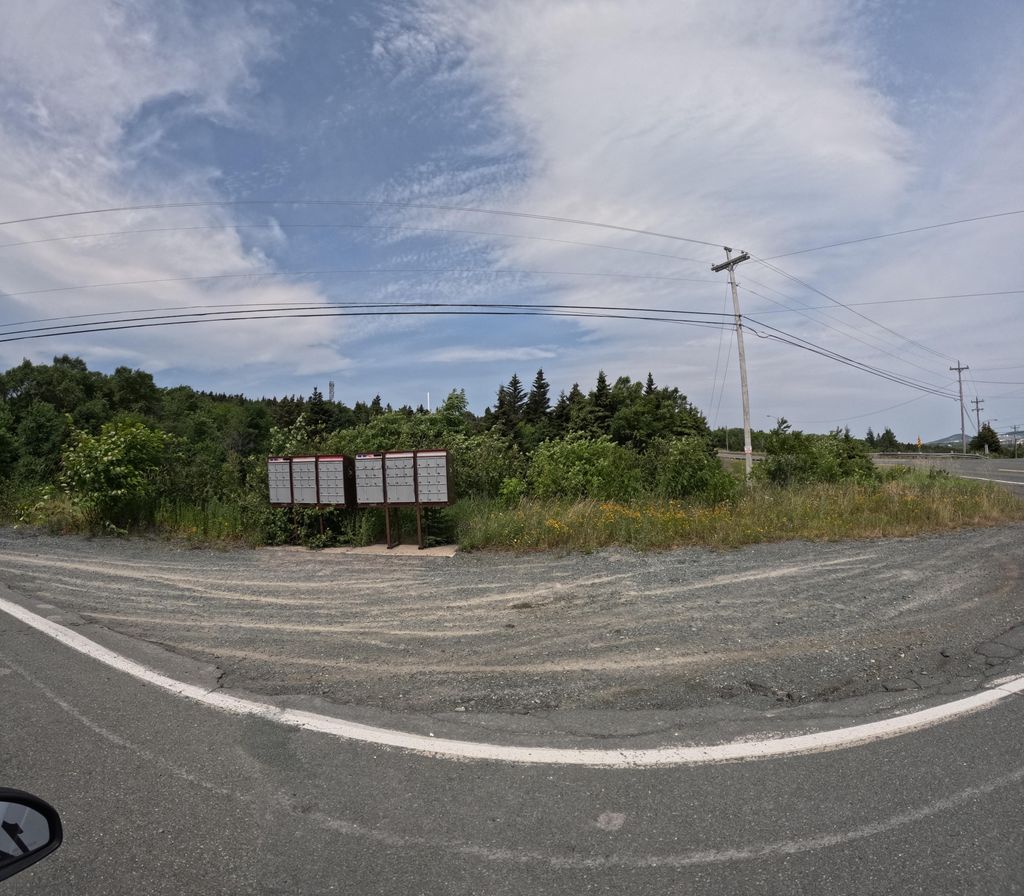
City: st_johns